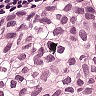
Metastatic tissue present: yes